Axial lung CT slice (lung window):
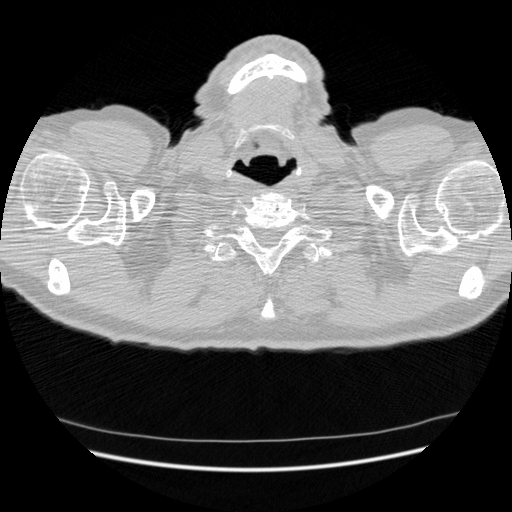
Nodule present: no